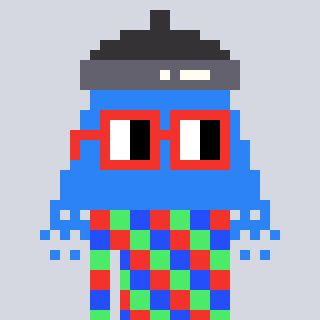
a pixel art character with square red glasses, a shower-shaped head and a grayscale-colored body on a cool background